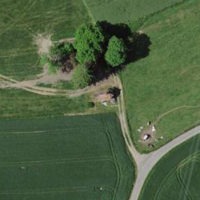
EUNIS habitat code: 52
Species observed at this site:
Prunus mahaleb